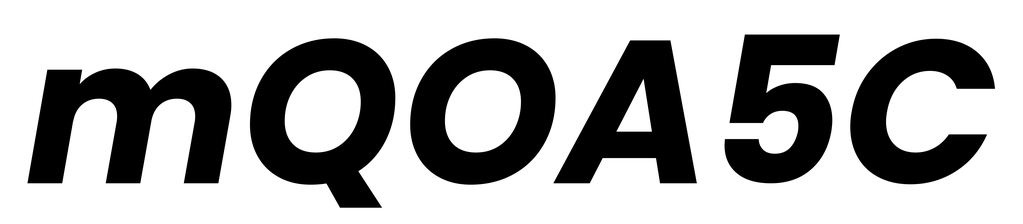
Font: Poppins-BoldItalic